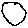
Label: circle